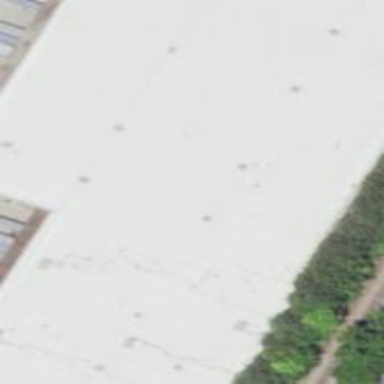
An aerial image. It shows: Building that serves as post depot.